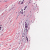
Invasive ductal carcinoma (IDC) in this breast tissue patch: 1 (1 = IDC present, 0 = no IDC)